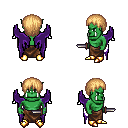
a pixel art fantasy rpg character, male body template, orc, green skin, purple wings, robe skirt, light blonde plain hairstyle, gold boots, dagger, four views (front, back, left, right), 2x2 character sprite sheet, small pixel art, hard edges, no anti-aliasing